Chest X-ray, PA view. Patient: 63 years old, sex M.
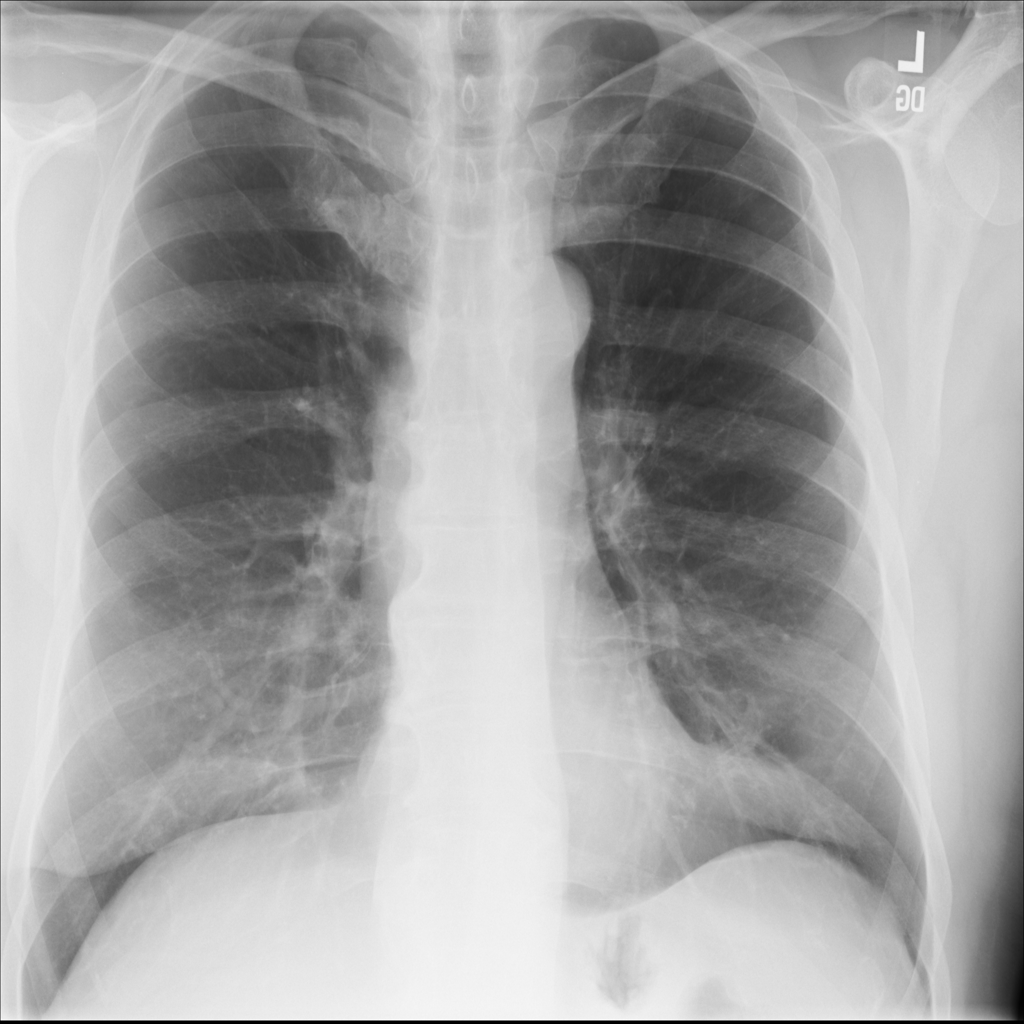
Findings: No Finding